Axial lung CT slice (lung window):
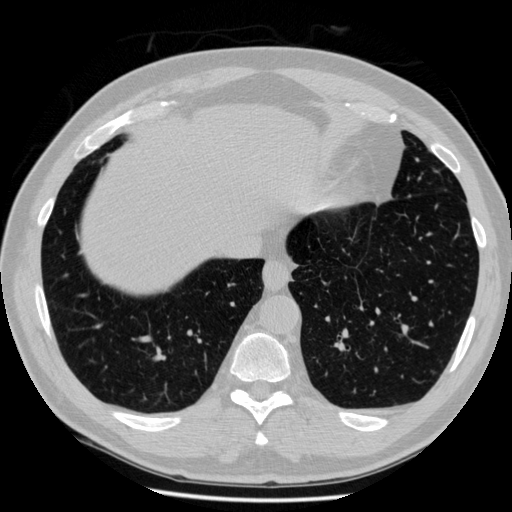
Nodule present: no